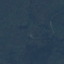
Land use / land cover class: Forest